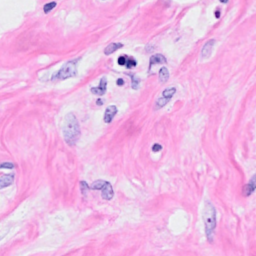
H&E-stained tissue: Breast